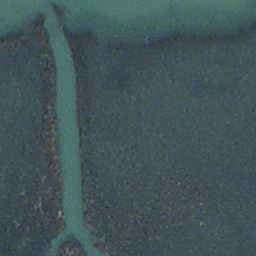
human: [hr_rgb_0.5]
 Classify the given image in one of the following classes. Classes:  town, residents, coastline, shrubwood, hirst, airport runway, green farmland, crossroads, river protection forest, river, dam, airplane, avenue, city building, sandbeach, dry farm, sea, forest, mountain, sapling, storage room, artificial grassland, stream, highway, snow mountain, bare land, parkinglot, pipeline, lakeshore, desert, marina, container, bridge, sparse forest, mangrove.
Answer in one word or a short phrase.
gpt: stream